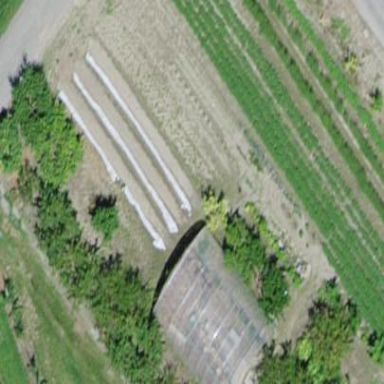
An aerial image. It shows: Greenhouse used for horticulture purposes.